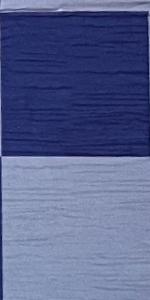
Label: Empty